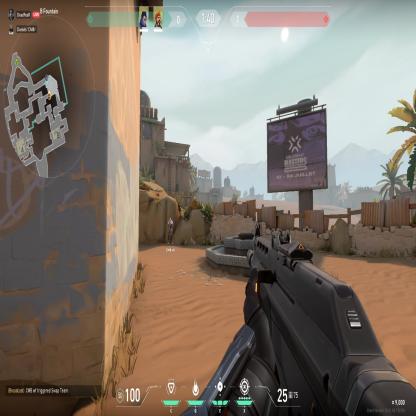
Label: teammate